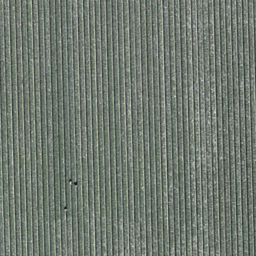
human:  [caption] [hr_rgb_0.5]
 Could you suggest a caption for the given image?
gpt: There is a piece of farmland .

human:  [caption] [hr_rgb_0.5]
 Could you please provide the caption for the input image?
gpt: It is a piece of cropland .

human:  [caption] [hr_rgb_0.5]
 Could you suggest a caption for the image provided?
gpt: It is a piece of farmland .

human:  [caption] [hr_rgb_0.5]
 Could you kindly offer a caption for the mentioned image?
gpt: There is a piece of cropland .

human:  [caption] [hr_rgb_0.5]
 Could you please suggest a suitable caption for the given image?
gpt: Here is a piece of farmland .